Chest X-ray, PA view. Patient: 49 years old, sex F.
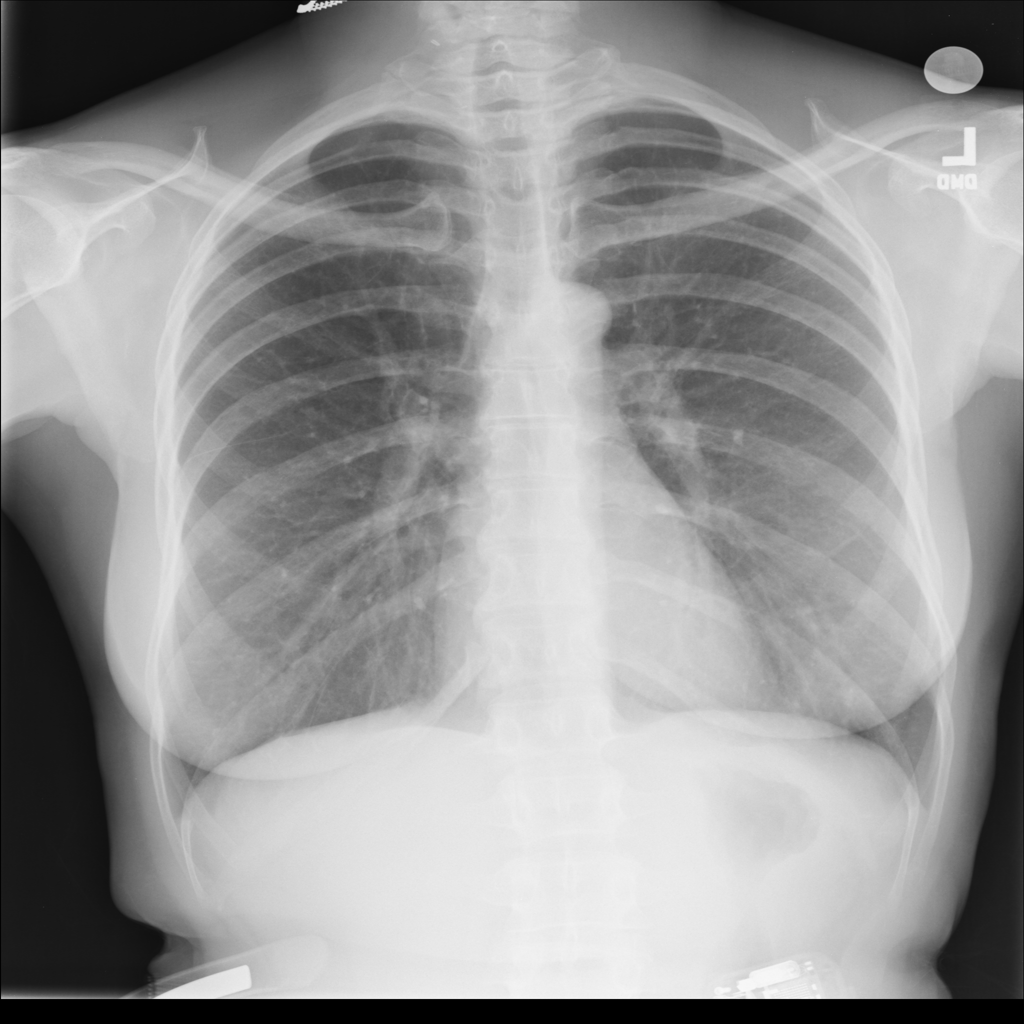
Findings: No Finding